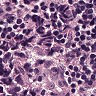
Metastatic tissue present: no